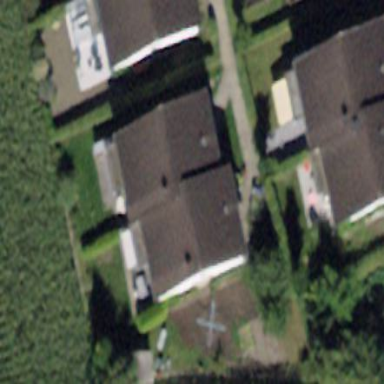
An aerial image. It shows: Semidetached house.